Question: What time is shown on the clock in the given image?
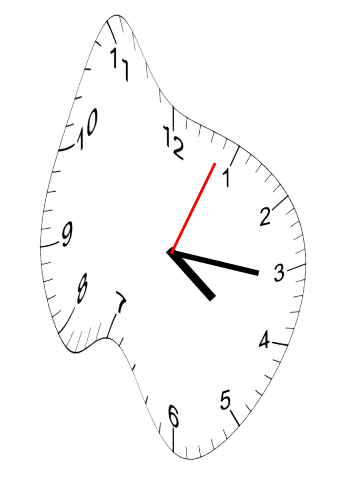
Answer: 04:16:04